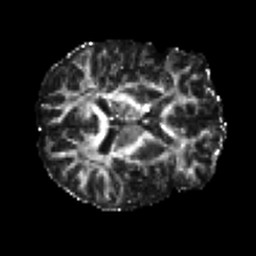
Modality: FA
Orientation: axial
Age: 24
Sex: female
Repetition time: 8.4 s
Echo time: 0.09 s